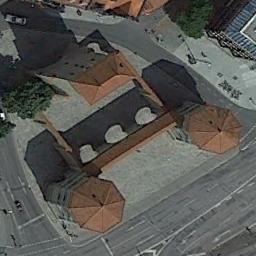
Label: church